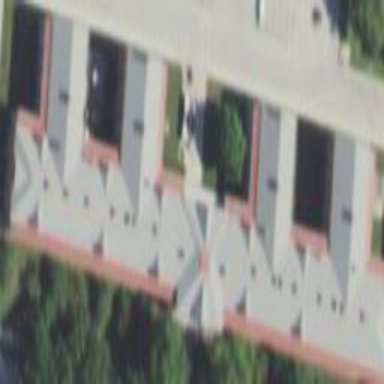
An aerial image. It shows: Building.